Question: Assign entered texbox value to Sql query |C#|Oracle

In the Above Image i typed Tablename = PERSONDETAILS this entered value in textBox1.Text should be passed to my SQL Query as a Paramter.So Hard coding the table name in the SQl query will be reduced
Actual code where i want it to be Included
'''
select dbms_metadata.get_ddl('TABLE',table_name,user) AS my_ddl from all_tables where owner ='HR' AND table_name ='PERSONDETAILS'"
'''
'''
OracleConnection con = new OracleConnection();
con.ConnectionString = conString;
con.Open();
OracleCommand cmd = con.CreateCommand();
cmd.Parameters.Add("userid", OracleDbType.Varchar2, 20).Value = textBox1.Text.ToString();
cmd.Parameters.Add("tableName", OracleDbType.Varchar2, 20).Value = texttablename.Text.ToString();
//cmd.CommandText = "select * from all_all_tables WHERE table_name=:tableName";
cmd.CommandText ="select dbms_metadata.get_ddl('TABLE',table_name,user) AS my_ddl from all_tables where owner = :userid AND table_name = :tableName";
OracleDataReader reader = cmd.ExecuteReader();
while (reader.Read())
{
textBox6.Text = reader.GetString(0);
}
con.Close();
'''
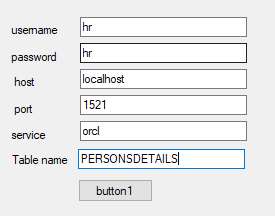
Answer: You need to pass value of a textbox as a parameter to your command through 'Parameters' property of 'OracleCommand'.
So all you need to include in your code is:
'''
cmd.CommandText = "select * from all_all_tables WHERE table_name=:tableName";
cmd.Parameters.Add("tableName", OracleType.VarChar, 20).Value = textBox1.Text;
'''
Update regarding comments:
'''
cmd.CommandText ="select dbms_metadata.get_ddl('TABLE',table_name,user) AS my_ddl from all_tables where owner = :userid AND table_name = :tableName";
// here you might want to use appropiate datatype
cmd.Parameters.Add("userid", OracleDbType.Varchar2, 20).Value = textBox1.Text;
cmd.Parameters.Add("tableName", OracleDbType.Varchar2, 20).Value = texttablename.Text;
'''